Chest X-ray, PA view. Patient: 56 years old, sex F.
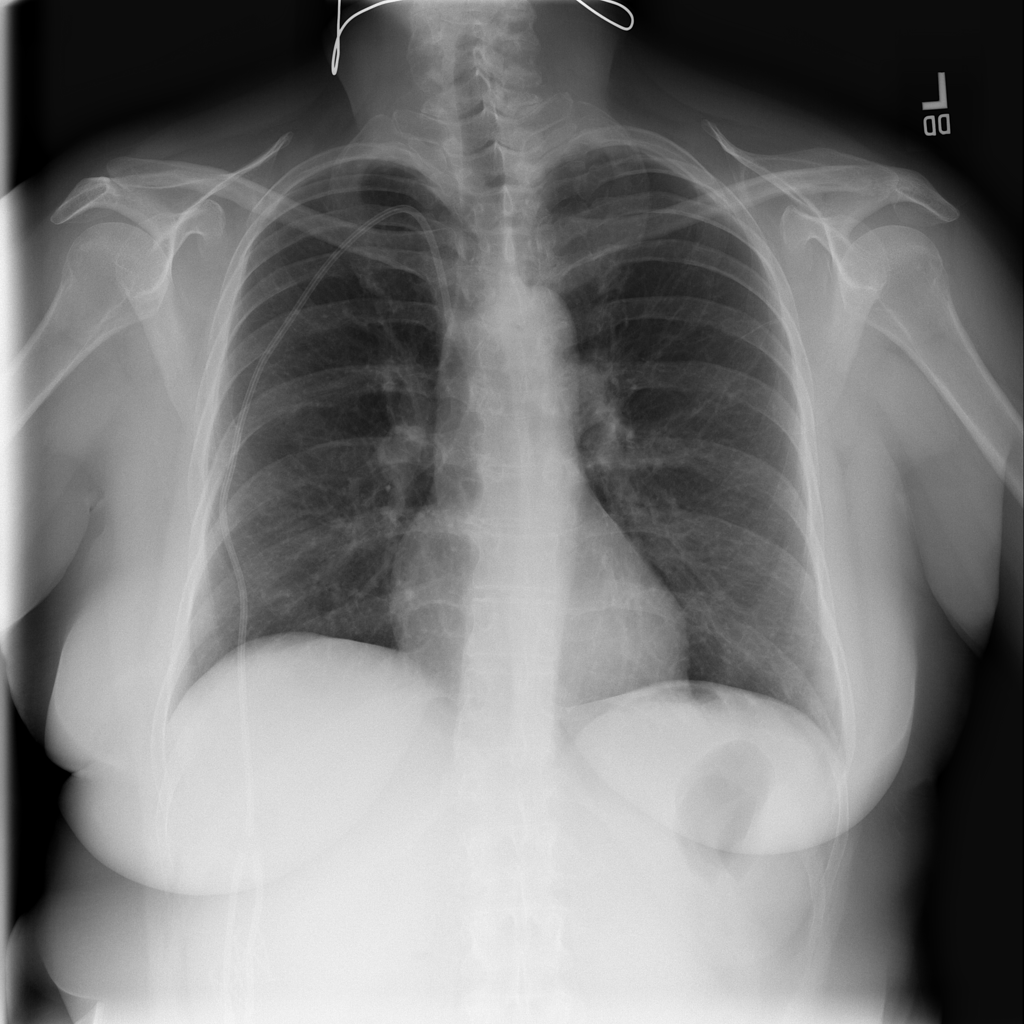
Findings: No Finding